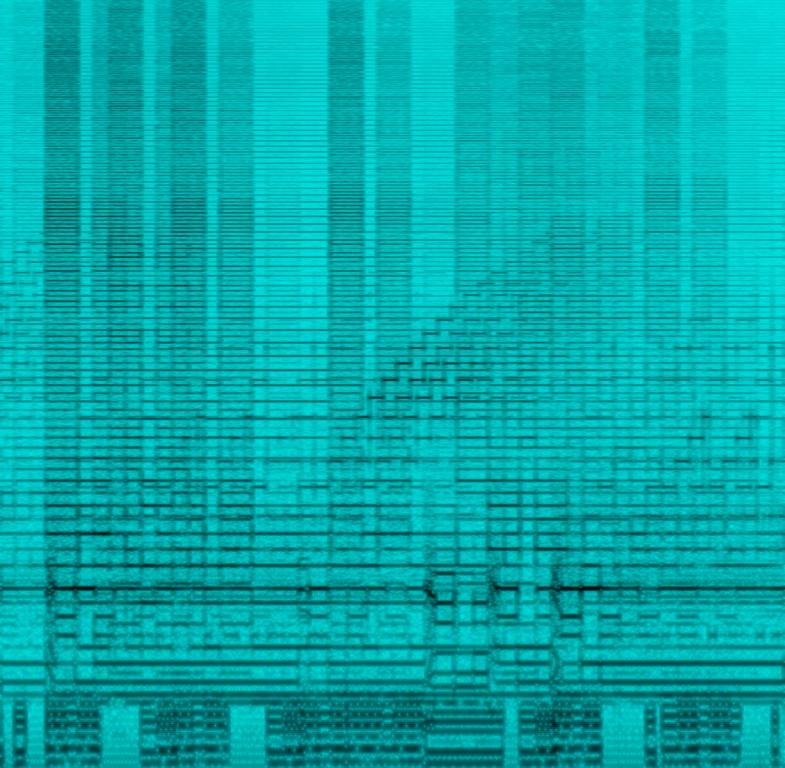
This is an analog sounding electronic jam. The automated melody is played by a sequencer that has a synthesizer base. The electronic drums in the rhythmic background have a 909-like sound. The atmosphere of the piece is very robotic and computer-like. This piece could be used in the soundtracks of movies and video games that have a cyberpunk/futuristic sci-fi theme.